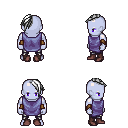
a pixel art fantasy rpg character, male body template, dark elf, purple skin, chain tabard jacket, metal pants, white long mohawk hairstyle, cloth bracers, maroon shoes, four views (front, back, left, right), 2x2 character sprite sheet, small pixel art, hard edges, no anti-aliasing